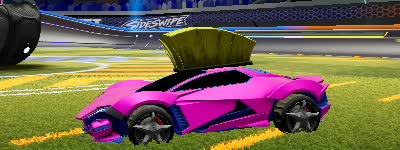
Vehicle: werewolf